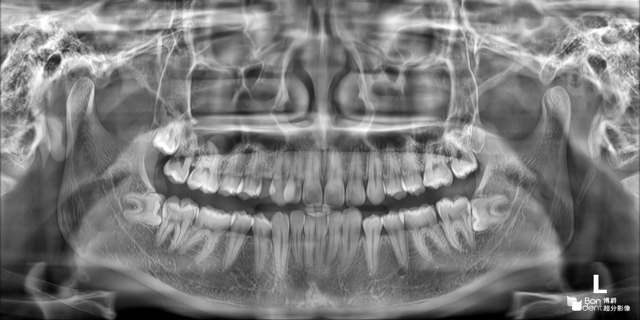
adult